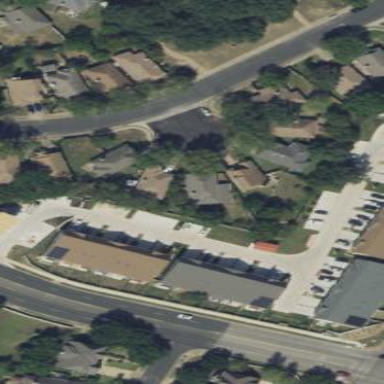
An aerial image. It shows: Condominium within residential area.